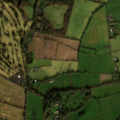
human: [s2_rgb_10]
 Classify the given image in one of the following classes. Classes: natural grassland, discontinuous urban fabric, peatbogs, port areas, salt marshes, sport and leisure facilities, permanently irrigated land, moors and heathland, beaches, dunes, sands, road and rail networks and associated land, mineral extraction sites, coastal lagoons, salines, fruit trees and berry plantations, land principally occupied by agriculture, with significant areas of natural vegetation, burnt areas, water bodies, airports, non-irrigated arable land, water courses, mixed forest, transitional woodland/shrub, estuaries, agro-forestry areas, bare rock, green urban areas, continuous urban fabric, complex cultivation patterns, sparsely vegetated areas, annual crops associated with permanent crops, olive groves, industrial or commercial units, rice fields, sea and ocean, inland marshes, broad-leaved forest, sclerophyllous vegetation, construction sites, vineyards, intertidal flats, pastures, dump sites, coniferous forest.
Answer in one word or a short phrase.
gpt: sport and leisure facilities, non-irrigated arable land, pastures